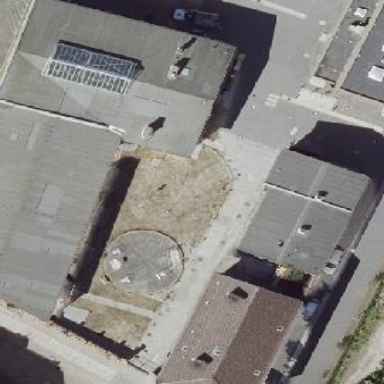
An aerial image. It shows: Pumping station.